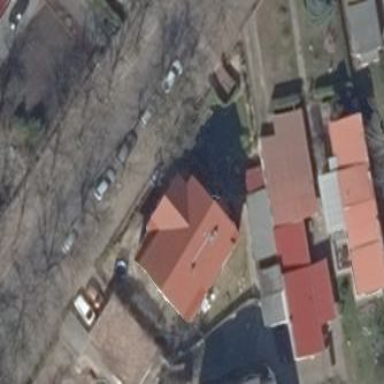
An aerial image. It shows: Apartments housed in building with gambrel roof.